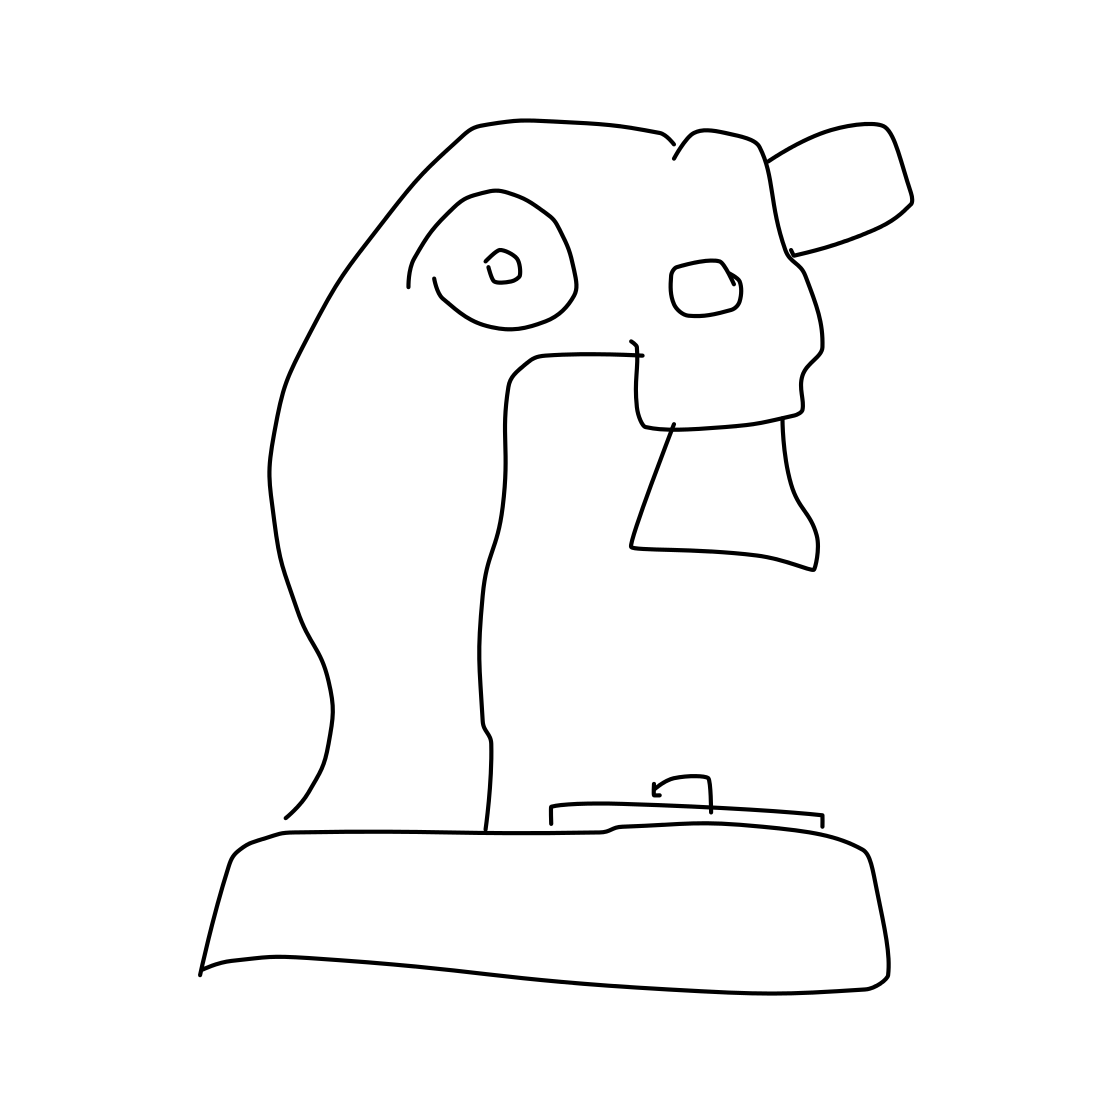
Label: microscope